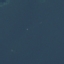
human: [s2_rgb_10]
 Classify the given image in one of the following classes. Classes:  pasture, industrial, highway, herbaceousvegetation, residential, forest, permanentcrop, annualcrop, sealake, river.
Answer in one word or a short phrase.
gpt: SeaLake